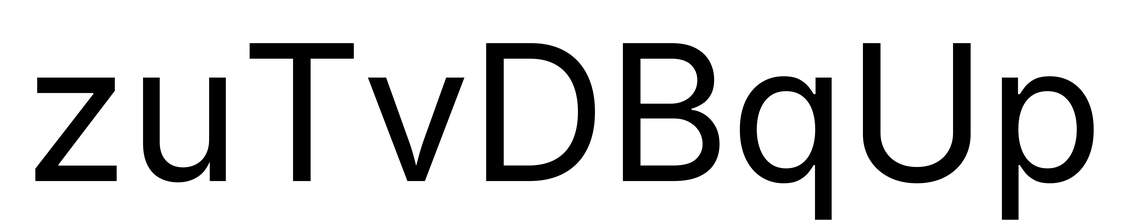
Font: Inter_Regular